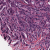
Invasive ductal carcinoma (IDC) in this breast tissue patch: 1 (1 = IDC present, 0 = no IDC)